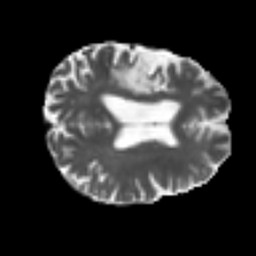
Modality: T2w
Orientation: axial
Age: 61
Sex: male
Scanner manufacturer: siemens
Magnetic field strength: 3 T
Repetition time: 4.999 s
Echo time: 0.07946 s